Interaction volume radius: 10 \u00c5
Interaction volume height: 10 \u00c5
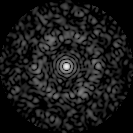
Disorder parameter: 0.8176